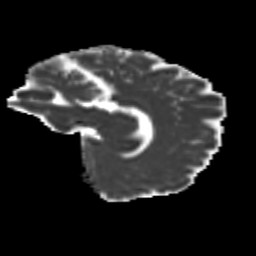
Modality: MD
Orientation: sagittal
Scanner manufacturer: siemens
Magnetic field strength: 3 T
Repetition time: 9.2 s
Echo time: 0.084 s